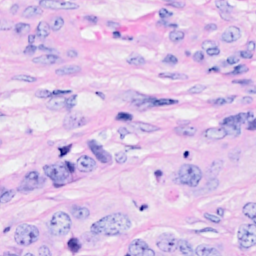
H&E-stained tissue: Breast